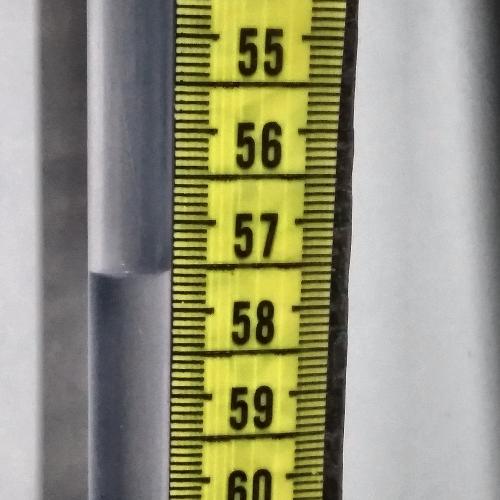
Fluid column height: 57.6 cm